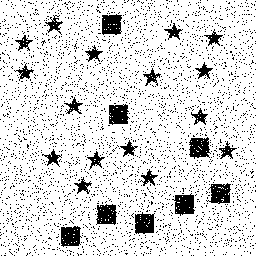
Squares: 8
Triangles: 0
Stars: 16
Total shapes: 24